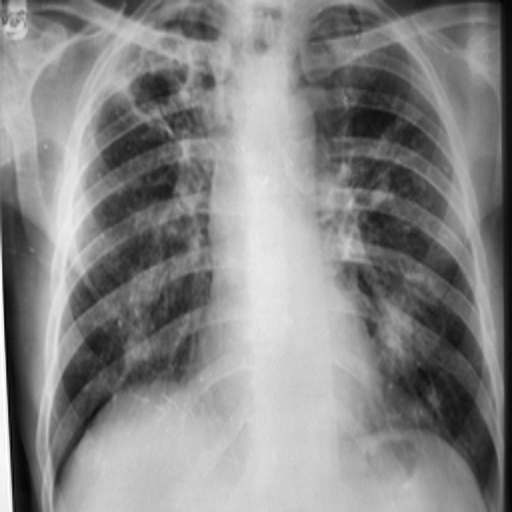
Finding: TUBERCULOSIS